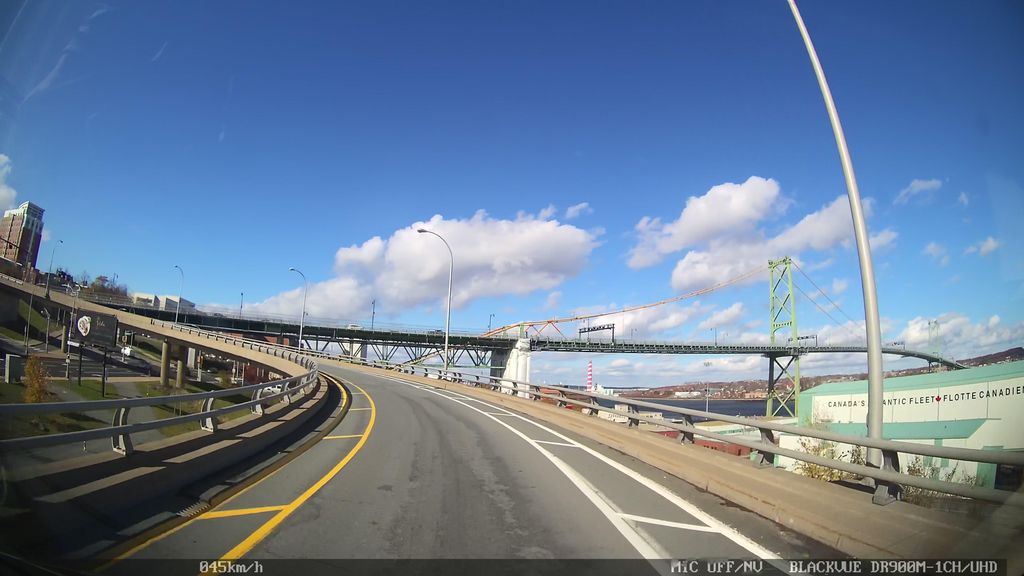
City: halifax